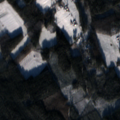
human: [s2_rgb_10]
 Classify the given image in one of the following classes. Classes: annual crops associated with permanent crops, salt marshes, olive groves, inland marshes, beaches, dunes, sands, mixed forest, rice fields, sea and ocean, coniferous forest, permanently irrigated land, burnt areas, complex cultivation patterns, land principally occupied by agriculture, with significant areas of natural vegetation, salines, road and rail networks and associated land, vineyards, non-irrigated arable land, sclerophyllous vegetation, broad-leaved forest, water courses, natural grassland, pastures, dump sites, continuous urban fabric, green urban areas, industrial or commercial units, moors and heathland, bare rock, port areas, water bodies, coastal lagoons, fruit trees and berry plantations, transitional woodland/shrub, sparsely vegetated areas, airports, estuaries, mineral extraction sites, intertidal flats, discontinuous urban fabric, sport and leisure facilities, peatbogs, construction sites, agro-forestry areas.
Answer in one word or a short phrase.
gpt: land principally occupied by agriculture, with significant areas of natural vegetation, coniferous forest, mixed forest, transitional woodland/shrub